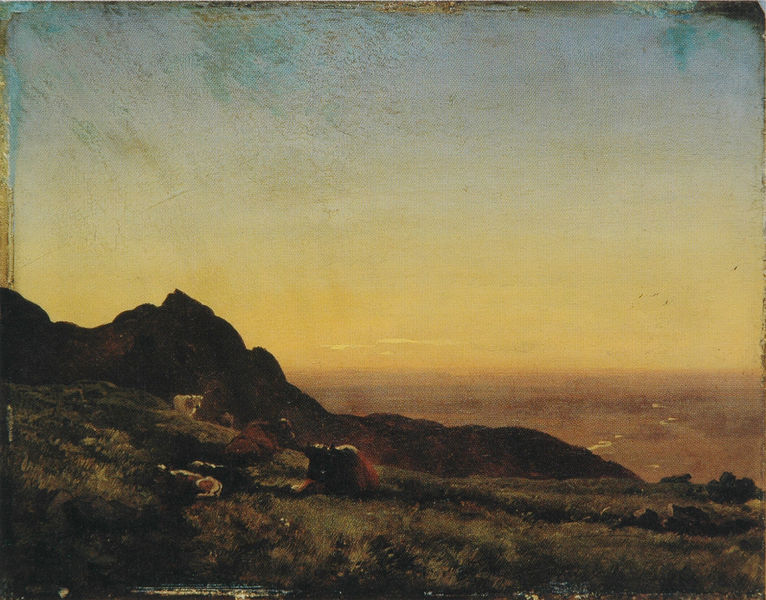
Titel: Partie am Untersberg
Künstler: Ernst Kaiser
Standort: München
Institution: Bayerische Staatsgemäldesammlungen, Schack-Galerie
Schlagwörter: berg, blau, dunkel, felsen, gemälde, himmel, meer, schatten, wasser, wolken, fluss, gelb, grün, landschaft, menschen, ocker, see, teich, ufer, abend, braun, grau, holz, licht, schwarz, ausblick, blick, gras, haus, hund, rot, tiere, wiese, malerei, stein, steine, öl, dämmerung, ebene, feld, ferne, halme, horizont, häuser, hügel, kühe, morgen, natur, sonnenaufgang, vieh, weide, weite, gebüsch, hütte, sonne, land, figur, gold, realismus, kontrast, tal, arbeit, bauern, landschft, aussicht, gischt, küste, ruhe, berge, fels, gebirge, hang, dunst, sonnenuntergang, grasen, herde, kuh, rind, nautr, idylle, figuren, romantik, erhaben, staffage, realistisch, maler, stimmung, abendrot, unscharf, panorama, rinder, spaziergang, meerlandschaft, pinsel, lanschaft, fernsicht, atmosphäre, zwielicht, ochsen, hirten, schäfer, graß, abenddämmerung, windung, universum, berghütte, wanderung, kalb, liht, sublim, duster, bückende, gibfel, schäferszene, hühe, kuh rind, lägern